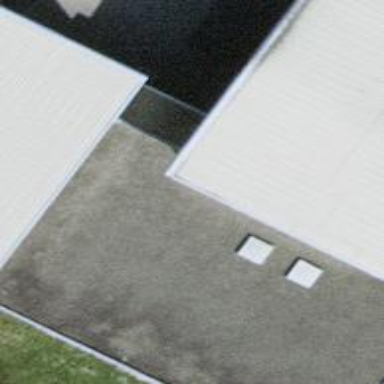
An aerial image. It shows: Commercial building.